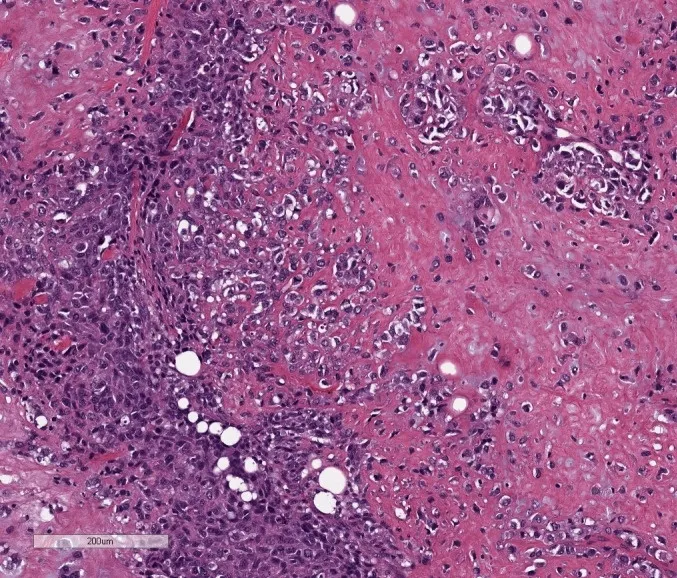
Metaplastic mammary carcinoma with osseous differentiation (Hematoxylin and Eosin 10x).
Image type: pathology (h&e)